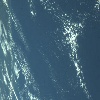
Label: water